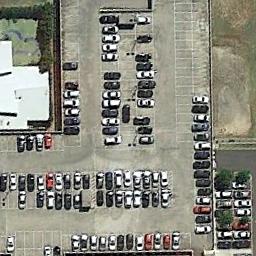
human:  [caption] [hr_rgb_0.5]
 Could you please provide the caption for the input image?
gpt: There are many cars in the parking lot .

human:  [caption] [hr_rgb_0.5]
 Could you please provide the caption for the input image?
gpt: There is a white building by the parking lot .

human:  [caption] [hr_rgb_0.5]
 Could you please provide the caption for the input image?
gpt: There are many cars on the parking lot .

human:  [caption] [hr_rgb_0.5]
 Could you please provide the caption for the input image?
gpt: The parking lot is full of cars next to some buildings .

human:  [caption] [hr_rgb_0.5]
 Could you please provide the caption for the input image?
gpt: The parking lot has some neatly arranged cars .